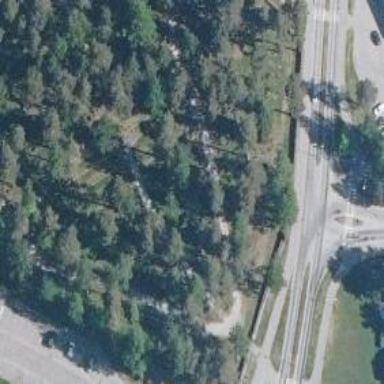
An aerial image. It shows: Memorial site with historic significance.